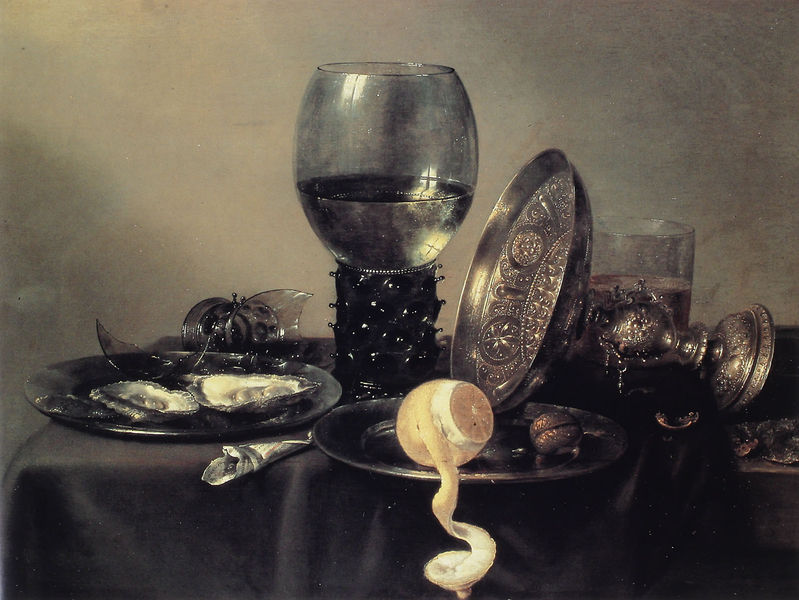
Titel: Kleines Prunkstilleben mit Römer, Austern und Tazza
Künstler: Willem Claesz. Heda
Institution: Rotterdam, Museum Boymans-van-Beuningen
Schlagwörter: gelb, glas, grau, tisch, tuch, schale, silber, tischtuch, kelch, stilleben, reflexe, metall, zinn, gravur, kühl, austern, pokal, zitrone, zitronen, noppen, zerbrochen, silberpokal, auster, geschält, angeschnitten, bruch, beschlagen, weißwein